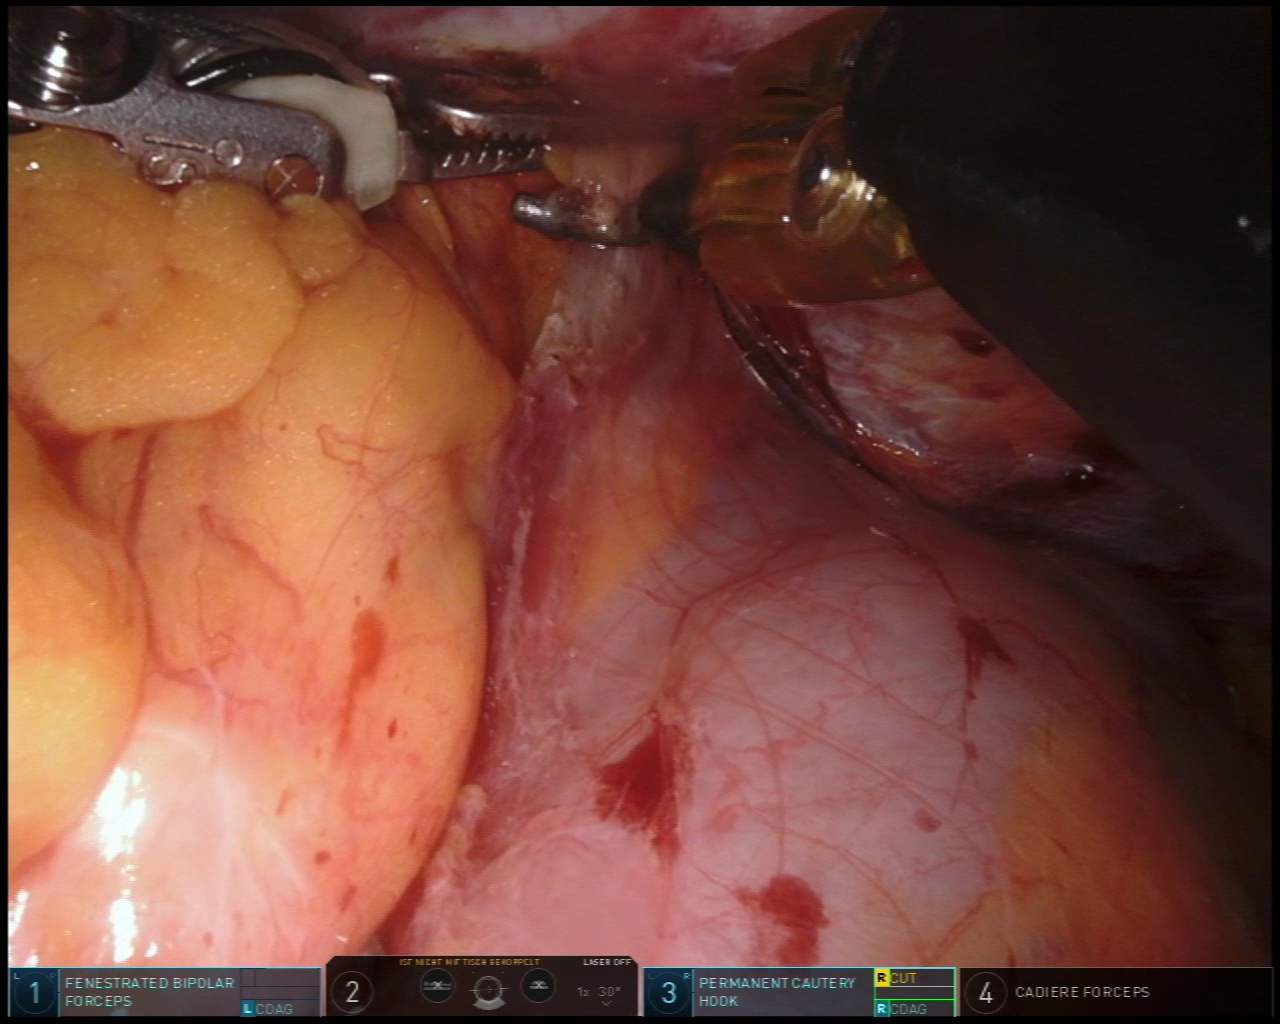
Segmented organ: colon
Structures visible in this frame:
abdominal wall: yes
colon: yes
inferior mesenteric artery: no
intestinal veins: no
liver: no
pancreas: no
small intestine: no
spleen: no
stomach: no
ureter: no
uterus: no
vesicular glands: no